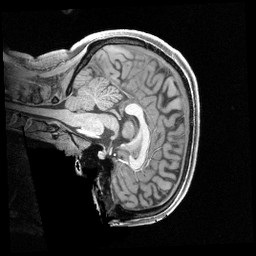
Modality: T1w
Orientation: sagittal
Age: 23
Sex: female
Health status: healthy
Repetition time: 2.4 s
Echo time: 0.00222 s